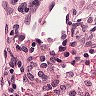
Metastatic tissue present: no